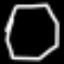
Label: octagon